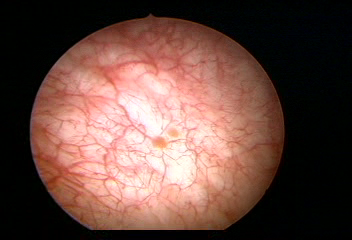
Modality: WLC
Class: Normal mucosa
Bladder cancer association: No